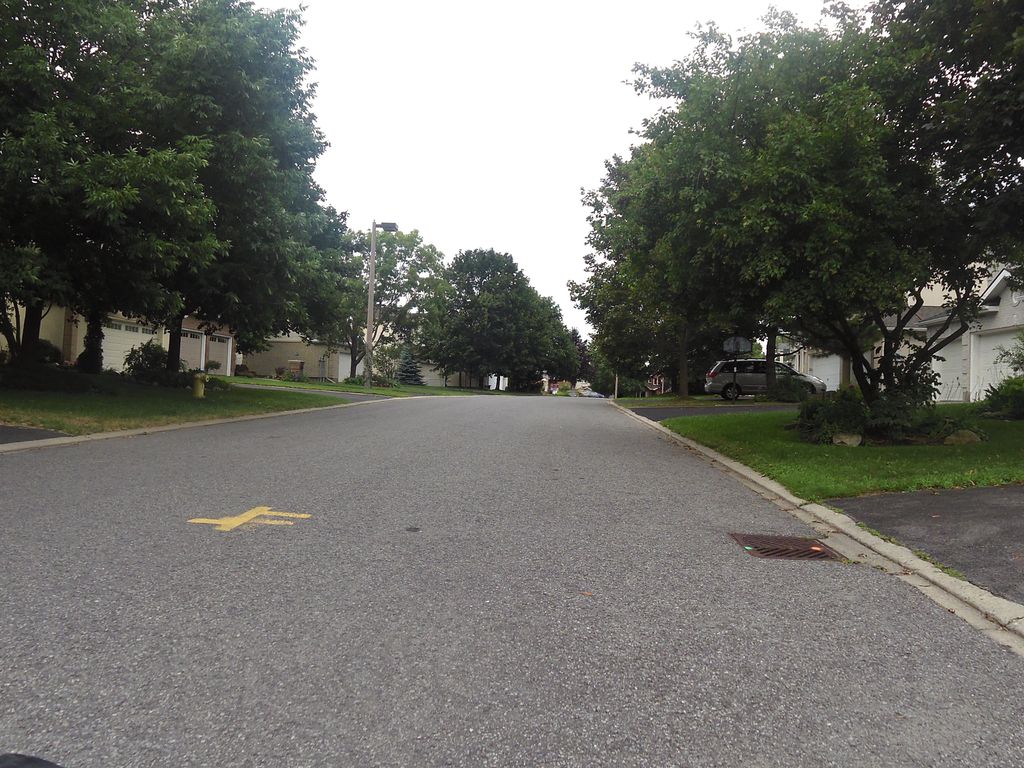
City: ottawa-gatineau